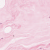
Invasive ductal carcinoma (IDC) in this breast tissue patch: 0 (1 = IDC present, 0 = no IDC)